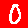
Digit: 0